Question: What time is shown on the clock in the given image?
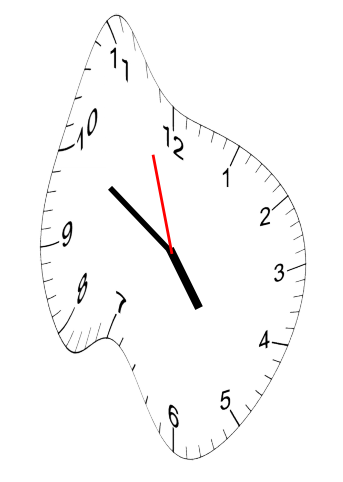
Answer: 04:49:57